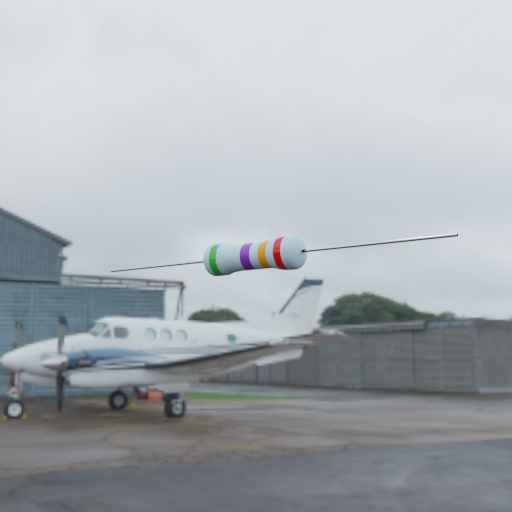
Resistor colour bands (in order): green, violet, orange, red